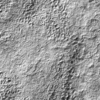
Label: not_dusty